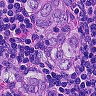
Metastatic tissue present: yes